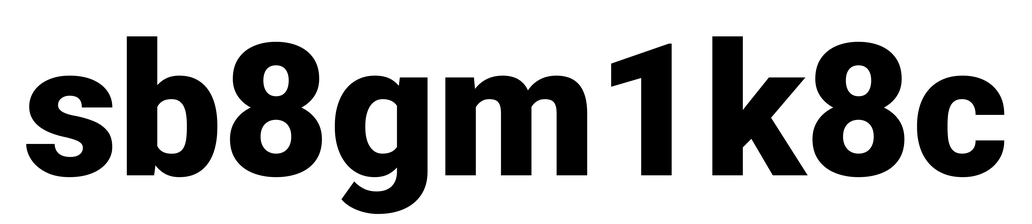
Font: Roboto_Black